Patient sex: F
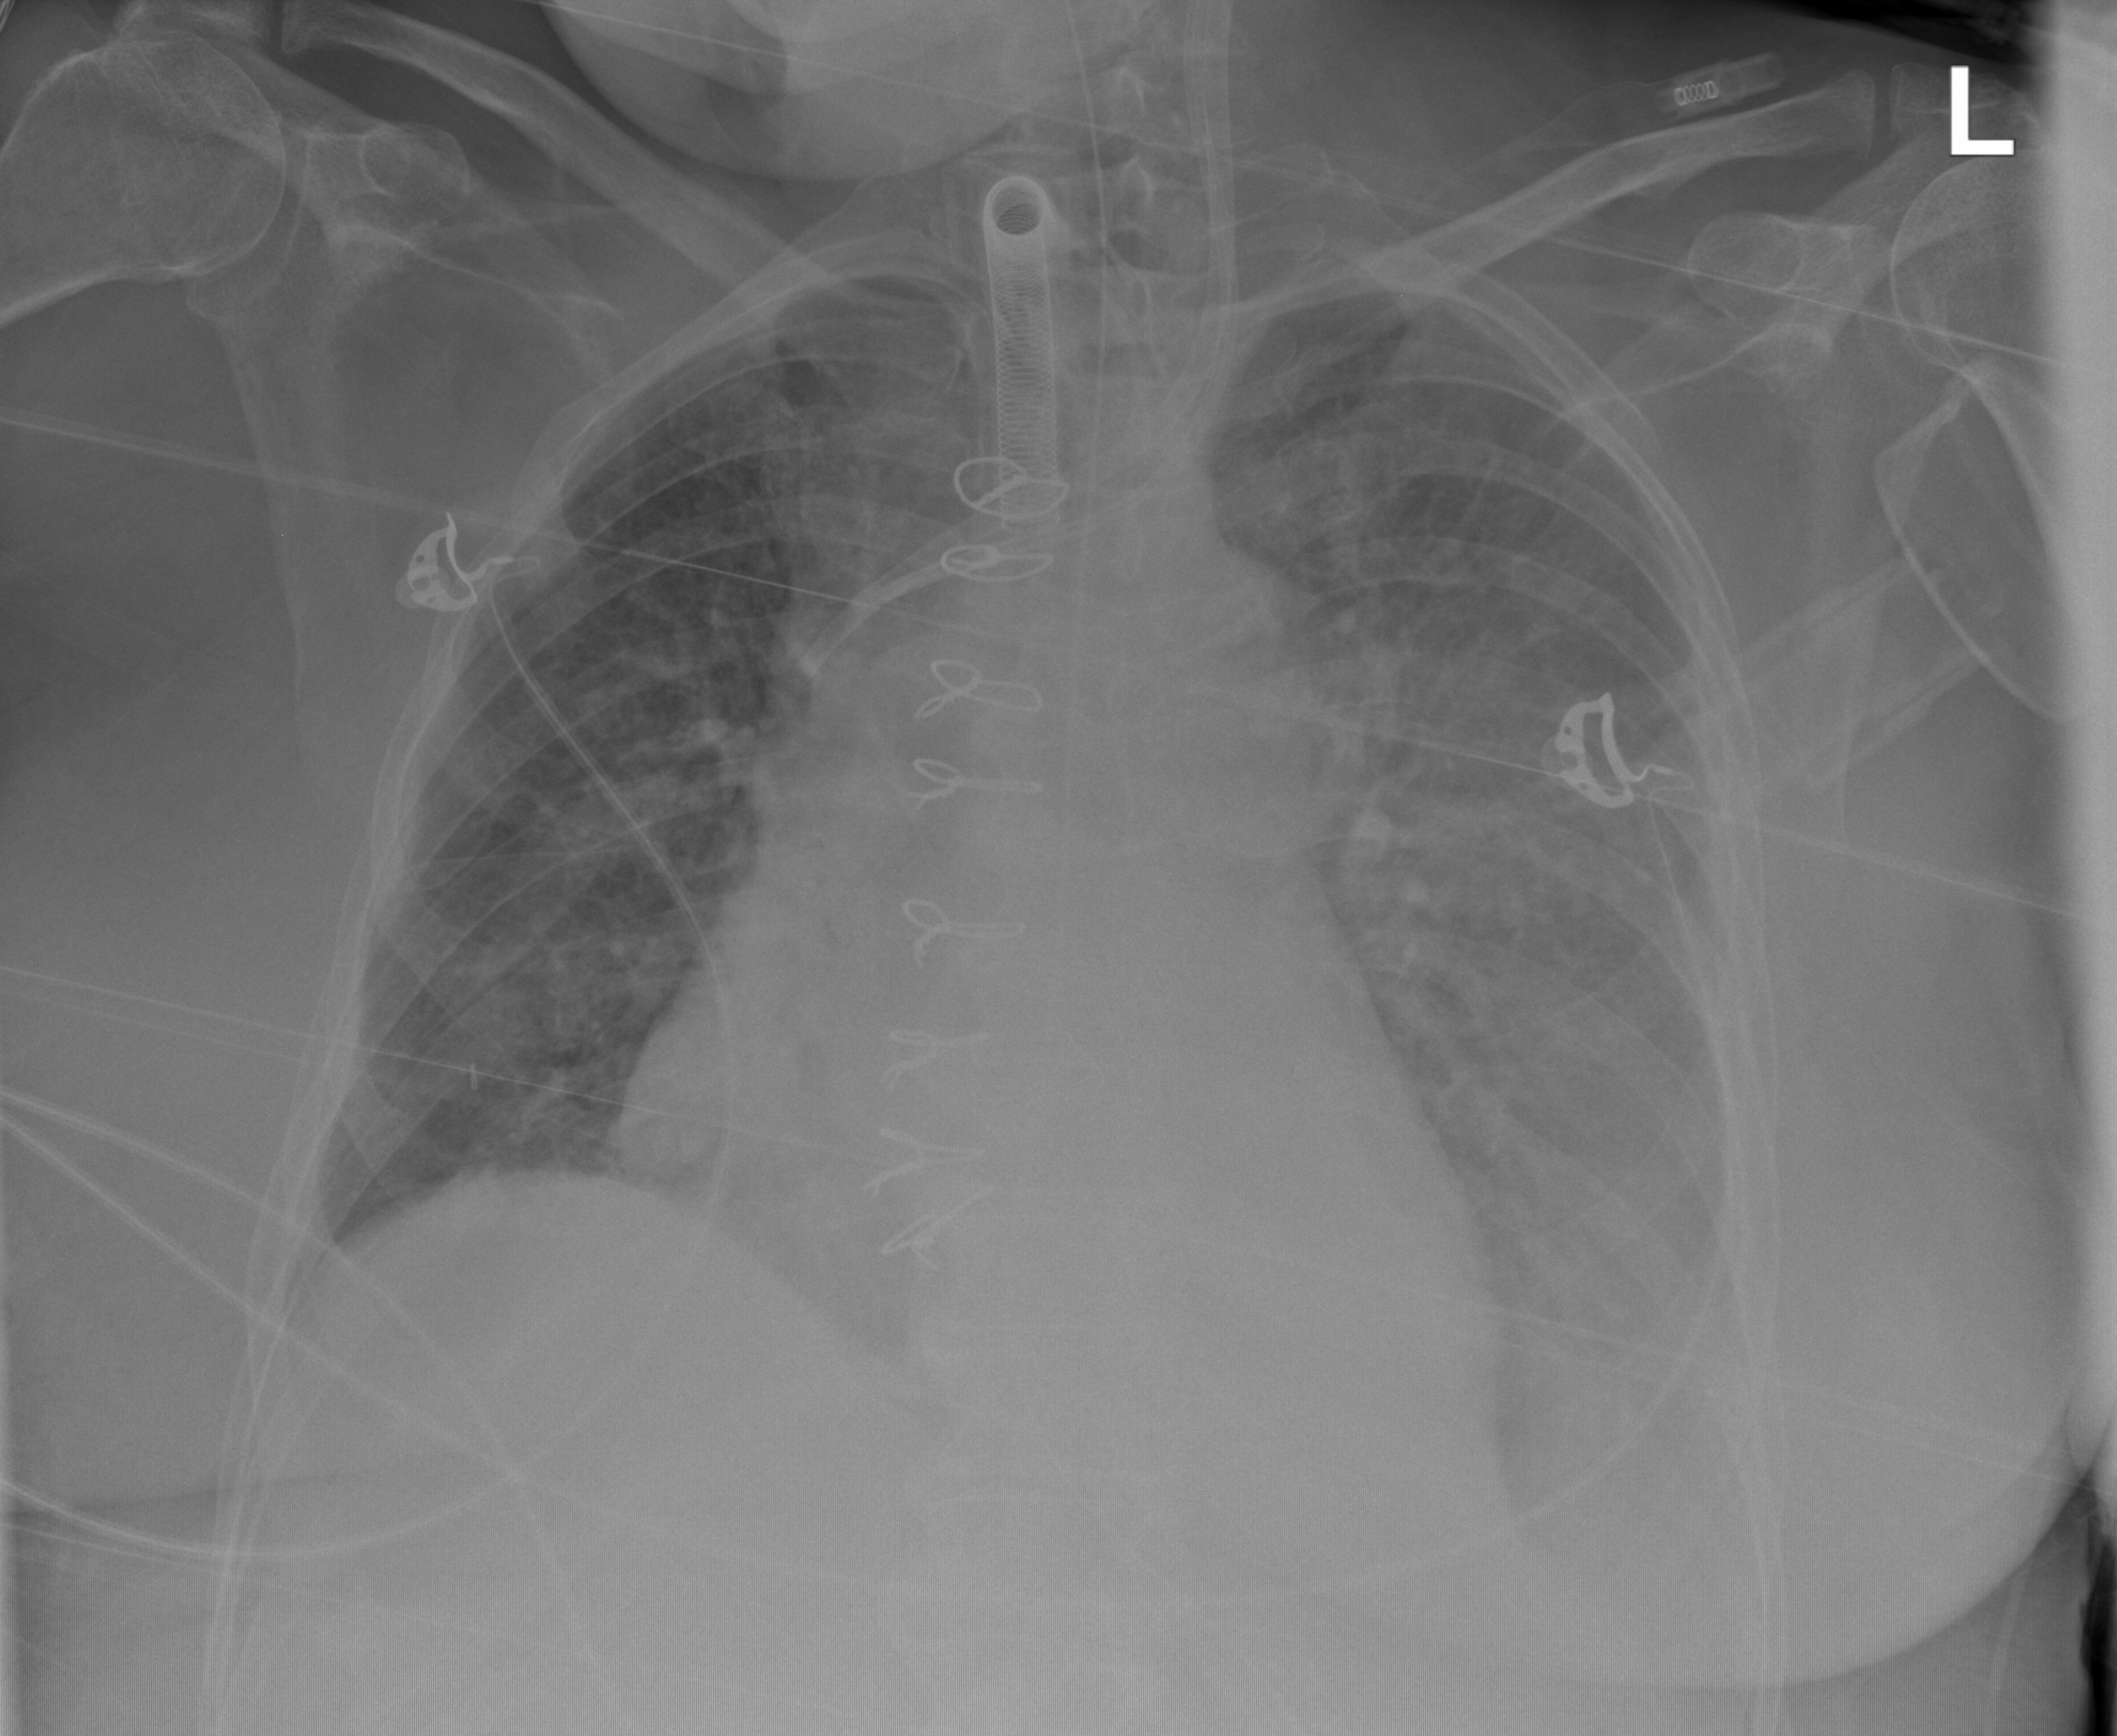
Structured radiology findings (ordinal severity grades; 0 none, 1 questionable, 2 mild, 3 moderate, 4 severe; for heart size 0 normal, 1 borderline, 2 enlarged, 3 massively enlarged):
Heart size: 2
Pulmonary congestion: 2
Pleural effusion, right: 0
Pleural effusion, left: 2
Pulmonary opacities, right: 2
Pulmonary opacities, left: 2
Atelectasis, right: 2
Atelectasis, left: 2